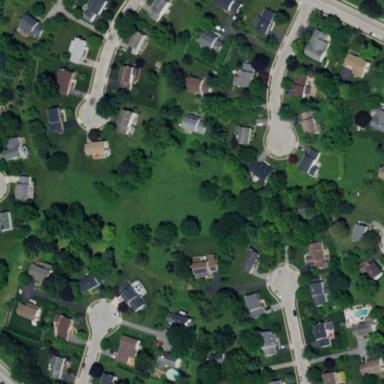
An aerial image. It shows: Village green area.